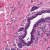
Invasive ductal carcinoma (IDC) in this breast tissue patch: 0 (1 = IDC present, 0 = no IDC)